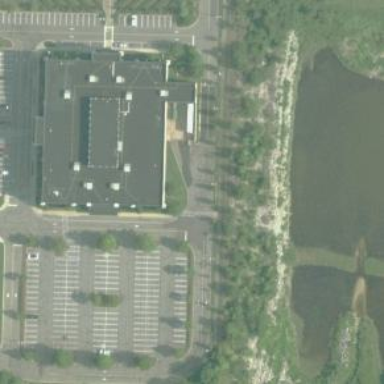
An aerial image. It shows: Commercial building.